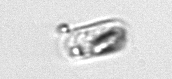
Label: Guinardia_delicatula